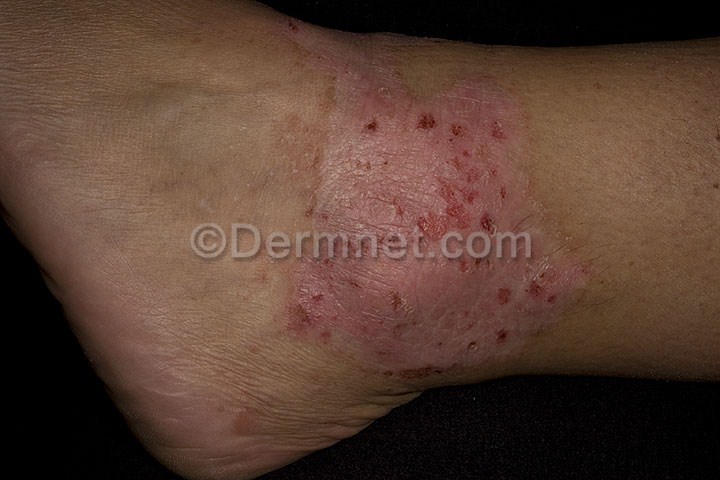
Disease: Eczema Photos